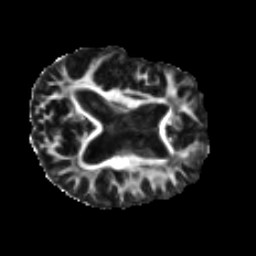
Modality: FA
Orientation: axial
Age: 25
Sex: female
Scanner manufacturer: ge
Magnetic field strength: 3 T
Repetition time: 7.8 s
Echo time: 0.0606 s